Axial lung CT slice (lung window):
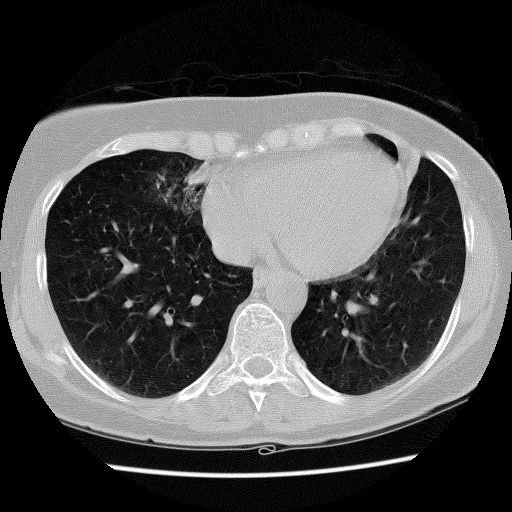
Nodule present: no